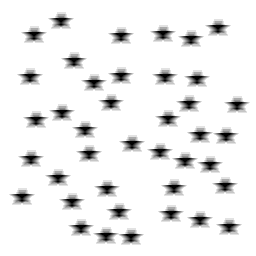
Squares: 0
Triangles: 0
Stars: 40
Total shapes: 40